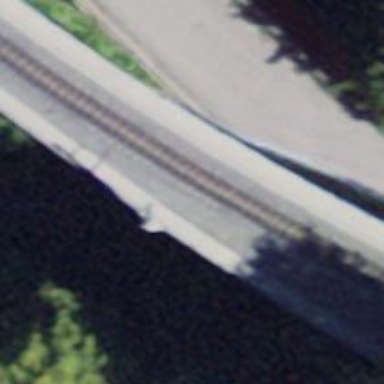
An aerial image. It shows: Narrow gauge railway bridge with electrified contact lines.